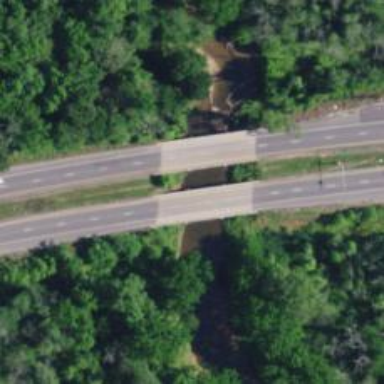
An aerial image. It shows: Trunk road bridge.